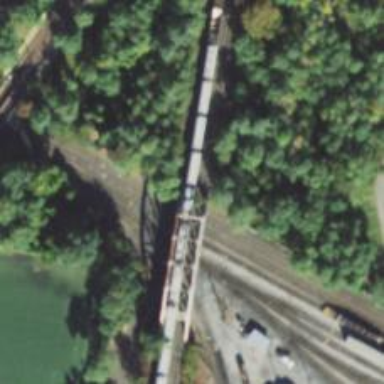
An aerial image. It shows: Railway bridge.